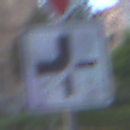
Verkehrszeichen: VerlaufVorfahrtsstrasse2
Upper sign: VorfahrtGewaehren
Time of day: SunriseSunset
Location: Outdoor (Urban)
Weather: PartlyCloudy
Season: NotSpecified
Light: Natural